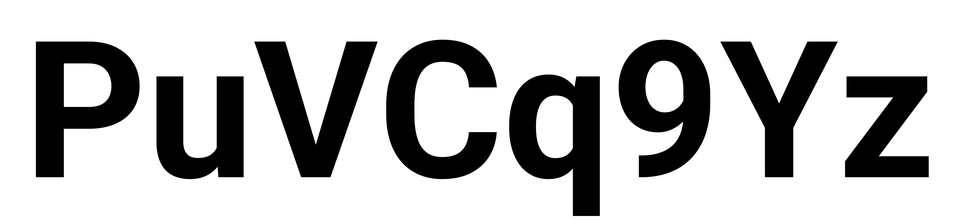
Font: Roboto_Bold